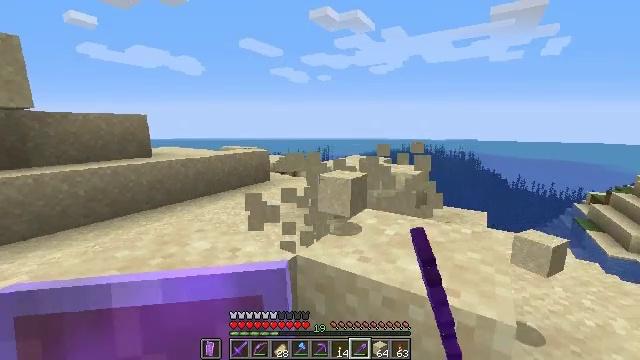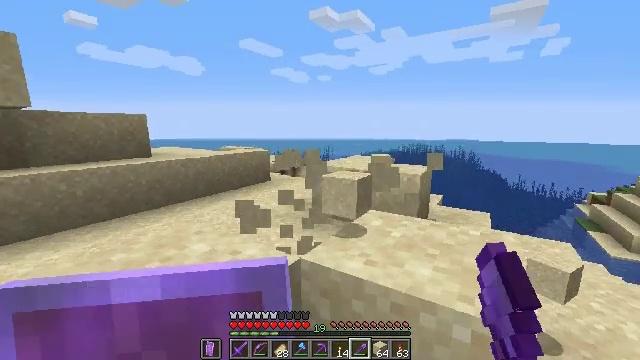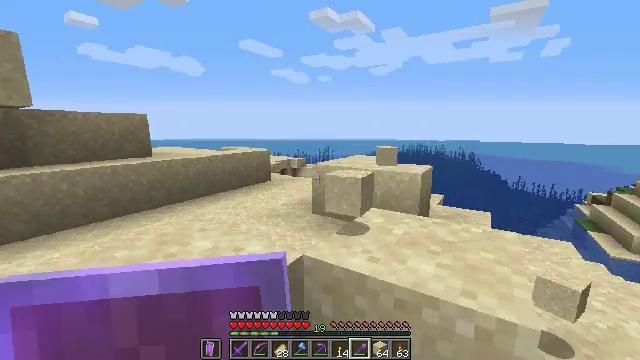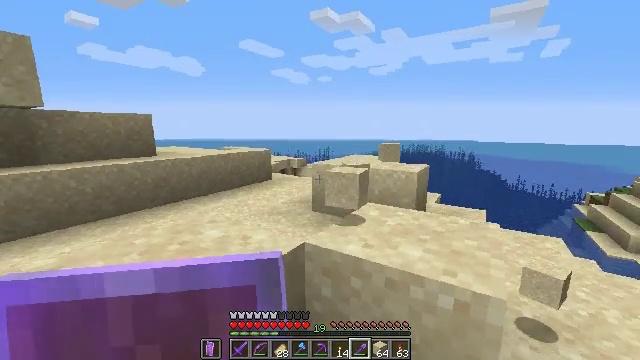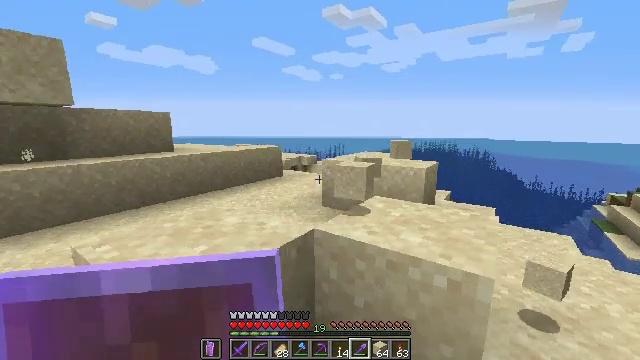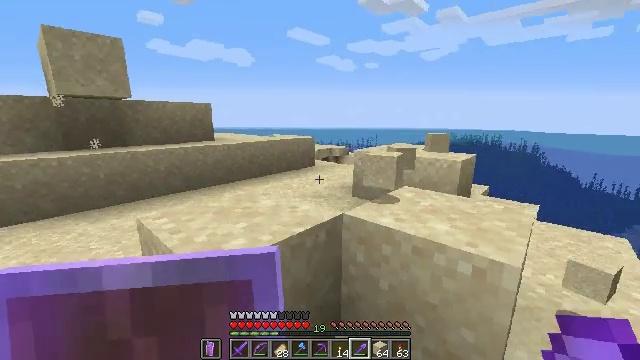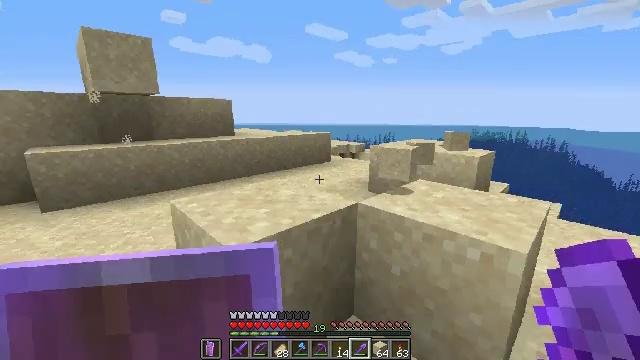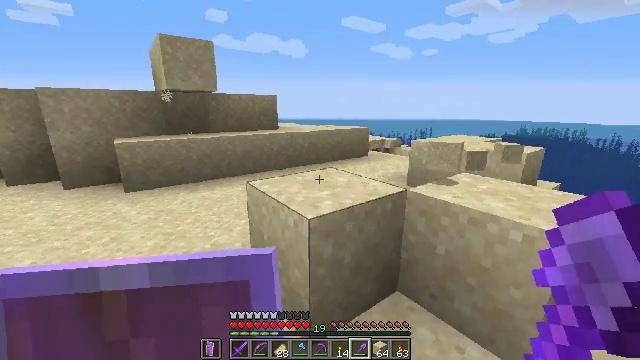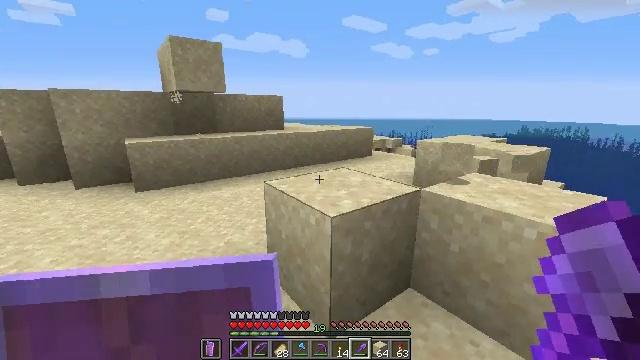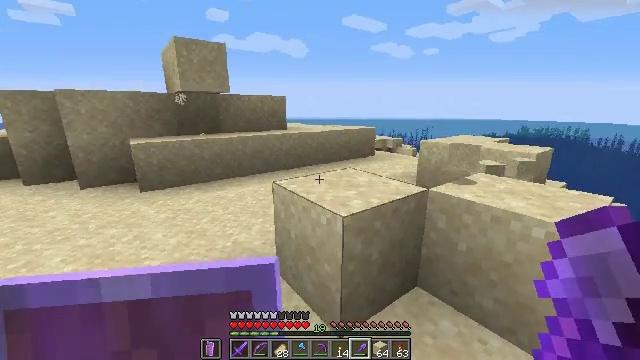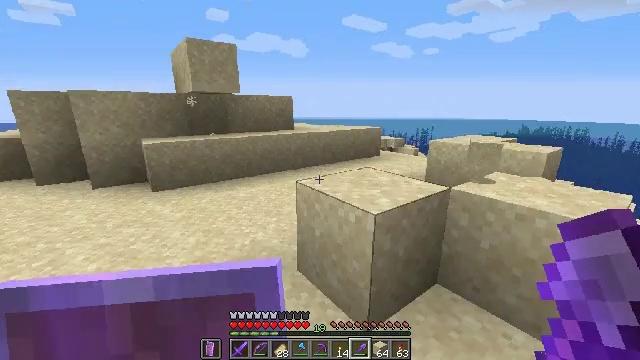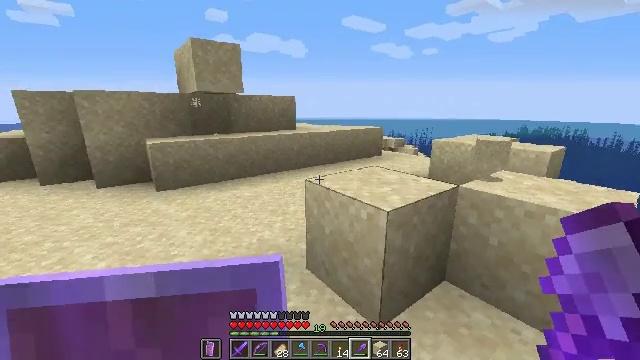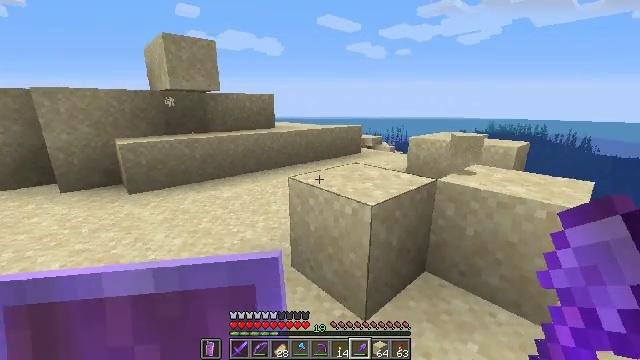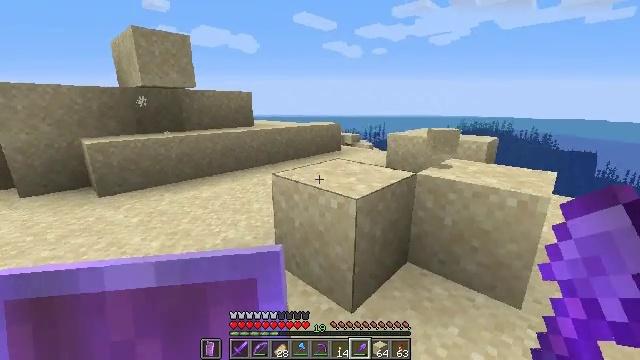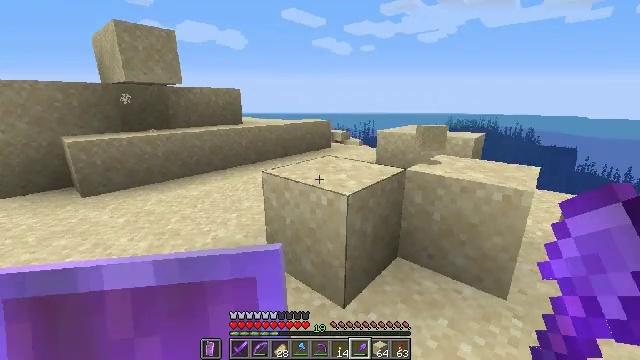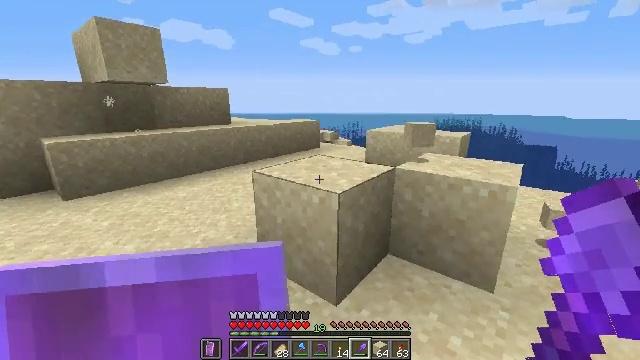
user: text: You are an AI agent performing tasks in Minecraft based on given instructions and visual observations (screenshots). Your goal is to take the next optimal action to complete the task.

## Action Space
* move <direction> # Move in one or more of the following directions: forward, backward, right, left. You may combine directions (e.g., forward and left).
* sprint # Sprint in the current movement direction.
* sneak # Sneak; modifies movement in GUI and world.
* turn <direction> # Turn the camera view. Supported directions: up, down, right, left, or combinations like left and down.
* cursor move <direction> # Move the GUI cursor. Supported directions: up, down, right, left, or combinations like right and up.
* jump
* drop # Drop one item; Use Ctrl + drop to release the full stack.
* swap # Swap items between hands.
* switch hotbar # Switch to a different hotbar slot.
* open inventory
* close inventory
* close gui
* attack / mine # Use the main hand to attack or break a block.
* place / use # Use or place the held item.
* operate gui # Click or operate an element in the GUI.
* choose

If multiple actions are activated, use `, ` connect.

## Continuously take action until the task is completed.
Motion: motion action
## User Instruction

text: Gather sand from the desert.
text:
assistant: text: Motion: attack / mine
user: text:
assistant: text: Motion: move back
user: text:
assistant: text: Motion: move back
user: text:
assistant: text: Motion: move back, turn left
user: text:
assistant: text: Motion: move back, turn left and down
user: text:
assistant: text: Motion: move back and move left, turn left
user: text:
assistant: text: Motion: move back and move left, turn left
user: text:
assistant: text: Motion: move left
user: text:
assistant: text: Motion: move left
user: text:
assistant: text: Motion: no_op
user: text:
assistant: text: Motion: no_op
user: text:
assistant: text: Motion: turn right
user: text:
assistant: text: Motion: turn right
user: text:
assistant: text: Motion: turn right
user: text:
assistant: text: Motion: turn right
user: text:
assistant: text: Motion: turn right
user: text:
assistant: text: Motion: turn right
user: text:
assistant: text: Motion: attack / mine
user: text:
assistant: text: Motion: attack / mine
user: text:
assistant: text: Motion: attack / mine
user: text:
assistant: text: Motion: move forward, turn right, attack / mine
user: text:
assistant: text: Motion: move forward, turn right, attack / mine
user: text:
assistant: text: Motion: move forward, turn right and up, attack / mine
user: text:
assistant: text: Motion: move forward, turn right, attack / mine
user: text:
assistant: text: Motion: move forward, attack / mine
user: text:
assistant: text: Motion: move forward, attack / mine
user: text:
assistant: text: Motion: move forward, attack / mine
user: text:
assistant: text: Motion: move forward, attack / mine
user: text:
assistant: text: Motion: move forward, turn left, attack / mine
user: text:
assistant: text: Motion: move forward, turn left, attack / mine